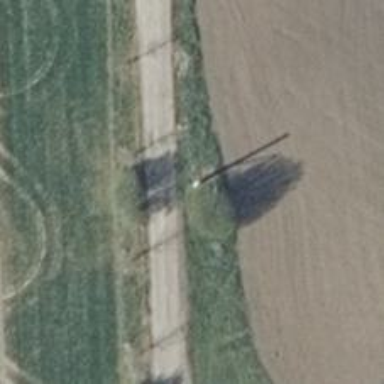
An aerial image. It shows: Minor power line.